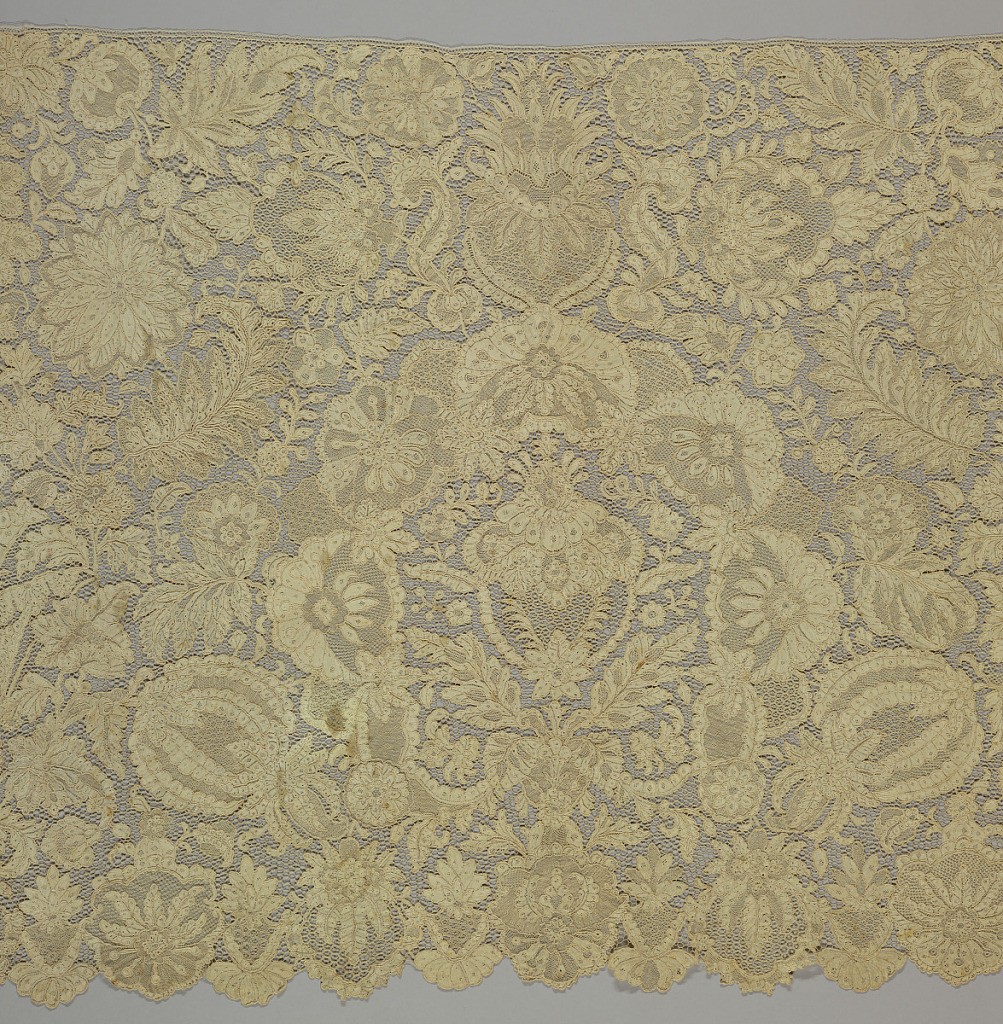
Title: Flounce
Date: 18th century
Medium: linen Technique: needle lace
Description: Wide flounce of cream-colored lace in a symmetrical design. A vase with flowers and foliage alternates with a large bud (pomegranate?) surrounded by a floral wreath.